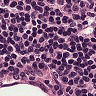
Metastatic tissue present: no